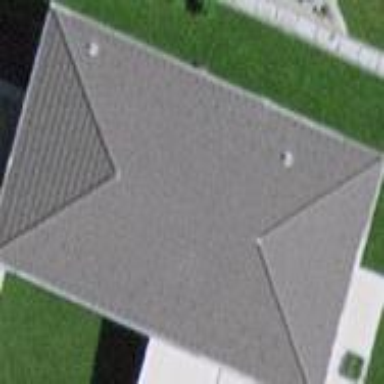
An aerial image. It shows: Simple and straightforward house.